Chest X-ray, PA view. Patient: 52 years old, sex M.
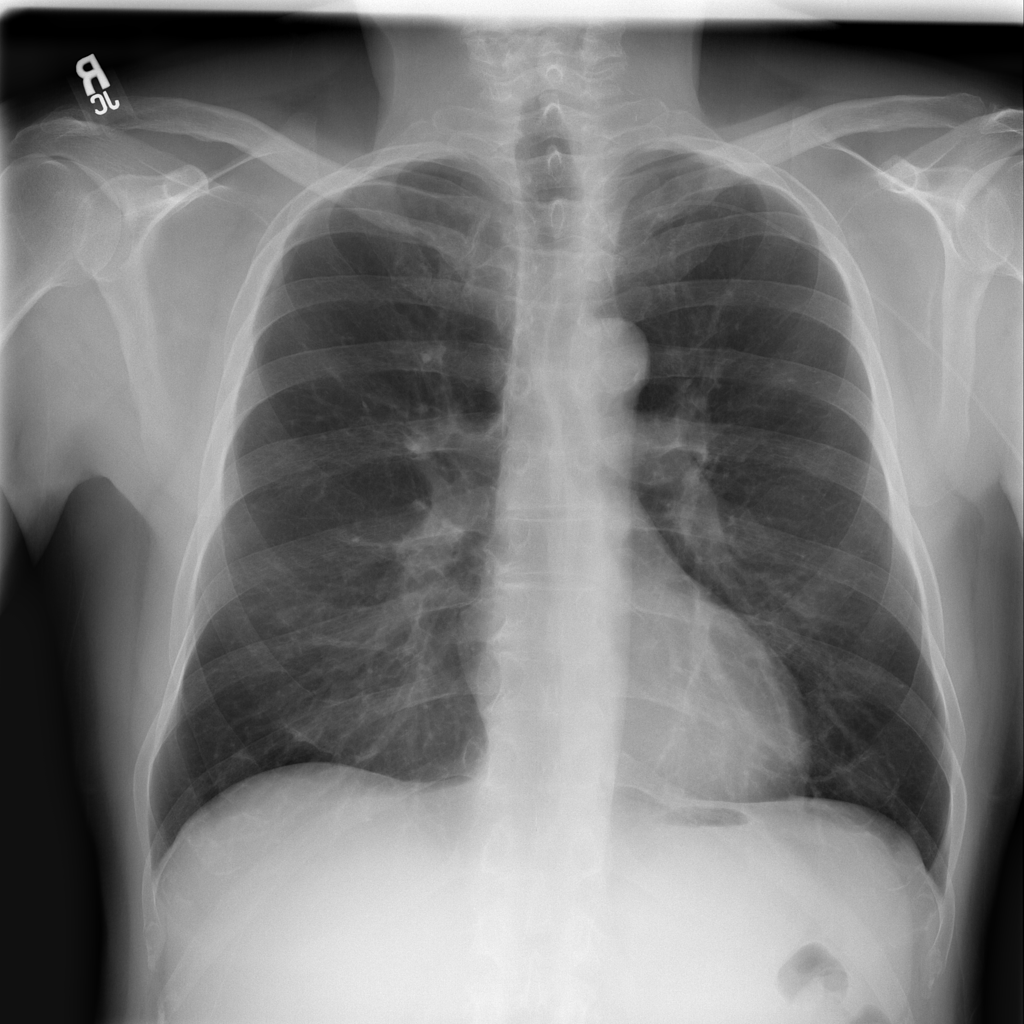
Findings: No Finding